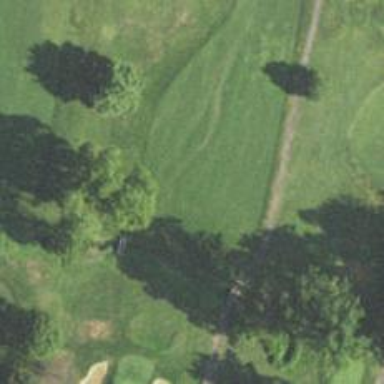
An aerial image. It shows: Golf hole.